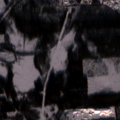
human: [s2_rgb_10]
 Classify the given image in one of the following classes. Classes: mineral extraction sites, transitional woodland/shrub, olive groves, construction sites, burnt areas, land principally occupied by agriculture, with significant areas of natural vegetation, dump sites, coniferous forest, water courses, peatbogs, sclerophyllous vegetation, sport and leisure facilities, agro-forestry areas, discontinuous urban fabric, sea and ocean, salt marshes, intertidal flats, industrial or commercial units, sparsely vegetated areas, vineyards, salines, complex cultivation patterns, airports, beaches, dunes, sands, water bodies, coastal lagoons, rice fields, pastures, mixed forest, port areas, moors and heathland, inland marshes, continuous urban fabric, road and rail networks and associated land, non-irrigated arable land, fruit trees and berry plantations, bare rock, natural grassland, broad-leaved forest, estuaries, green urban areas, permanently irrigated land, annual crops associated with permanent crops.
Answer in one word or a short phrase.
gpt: mineral extraction sites, mixed forest, transitional woodland/shrub